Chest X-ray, PA view. Patient: 22 years old, sex M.
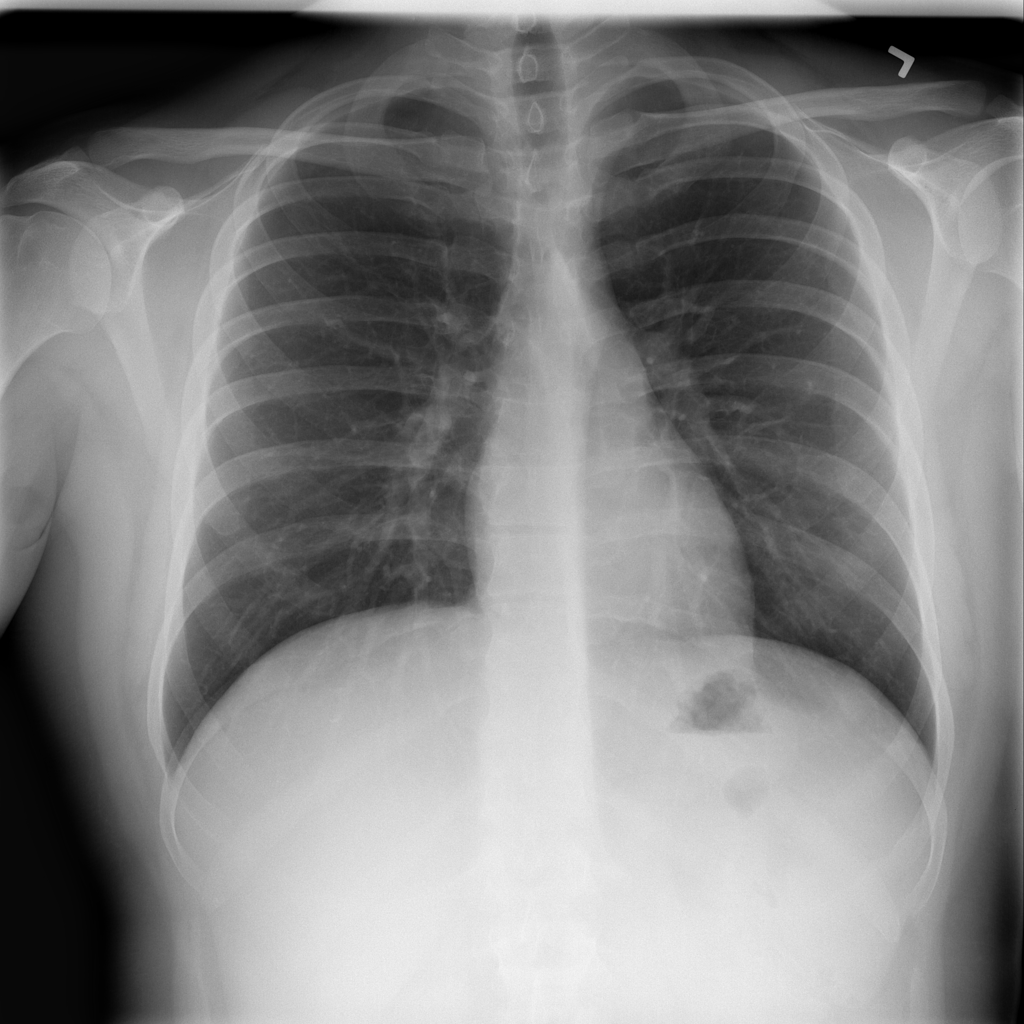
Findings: No Finding